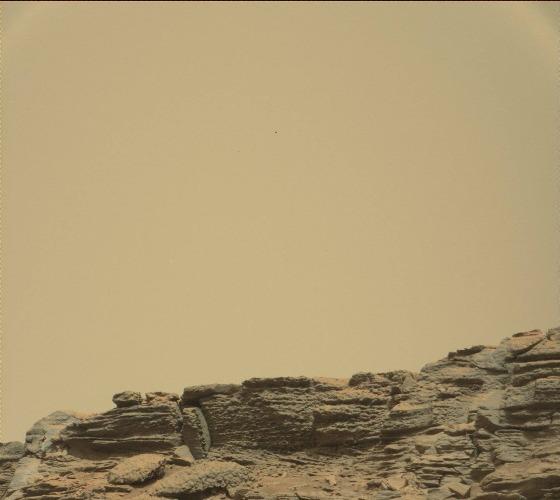
Terrain classes present: Bedrock, Sky / Distant Mountains